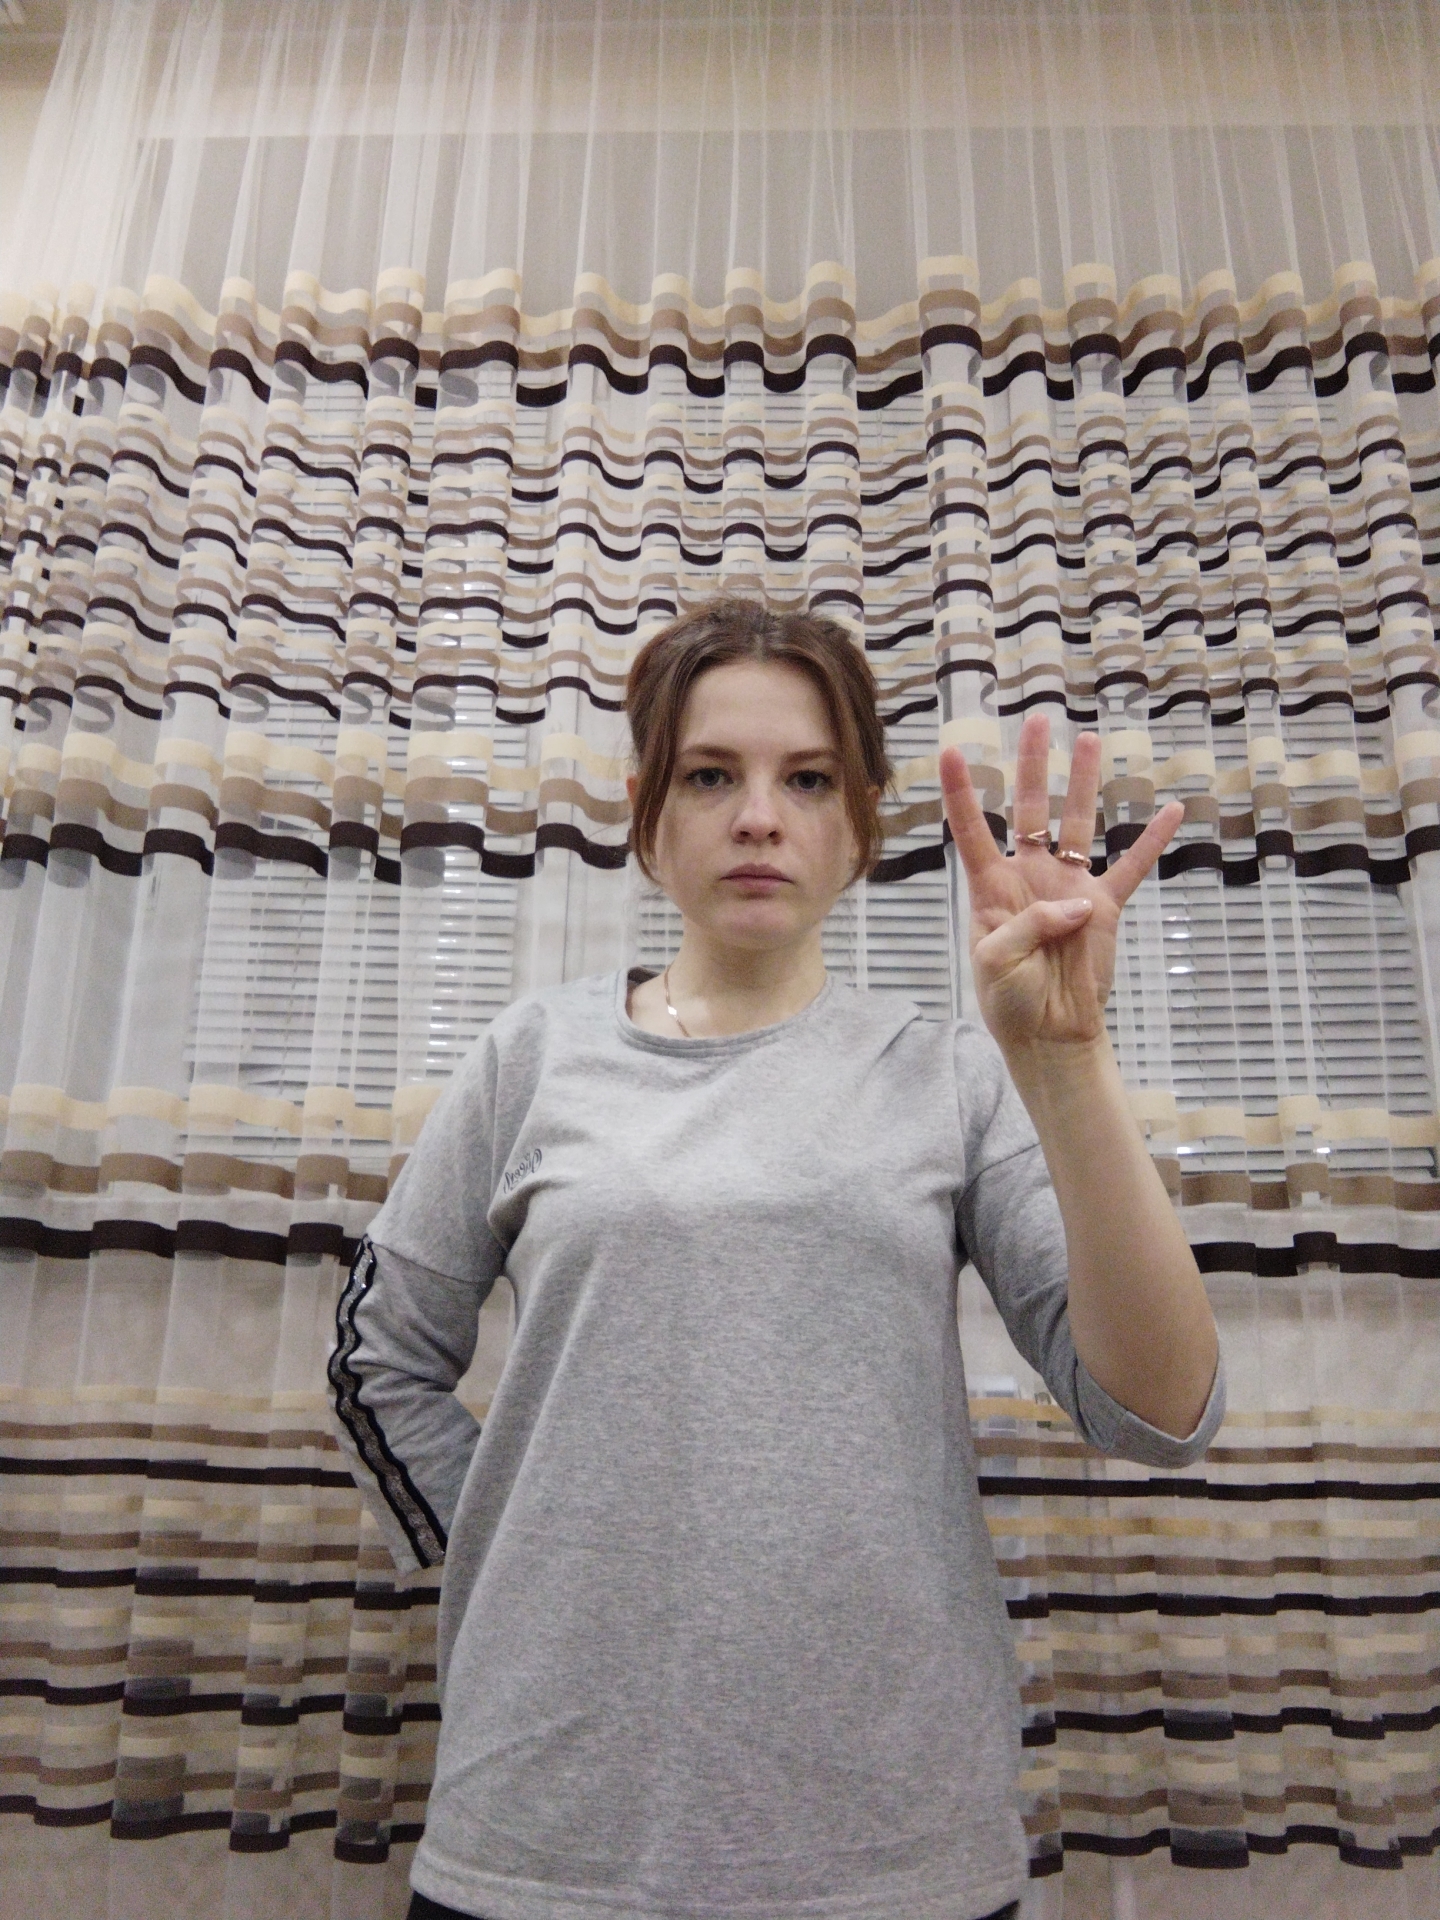
Label: clear